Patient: sex F, age 54
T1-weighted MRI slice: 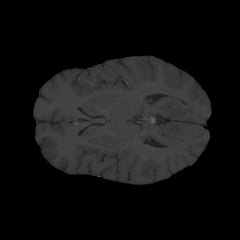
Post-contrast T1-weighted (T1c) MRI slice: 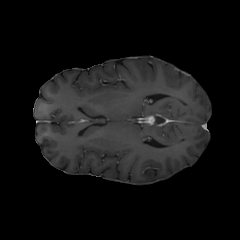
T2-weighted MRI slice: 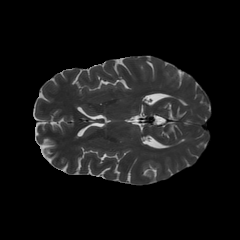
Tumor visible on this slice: no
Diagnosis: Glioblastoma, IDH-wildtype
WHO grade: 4